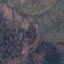
Land use / land cover: HerbaceousVegetation